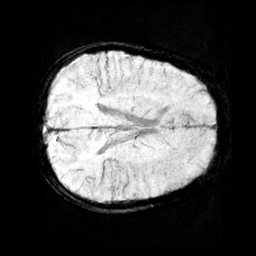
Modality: minIP
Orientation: axial
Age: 9
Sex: female
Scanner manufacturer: siemens
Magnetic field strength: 3 T
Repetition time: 0.027 s
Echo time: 0.02 s